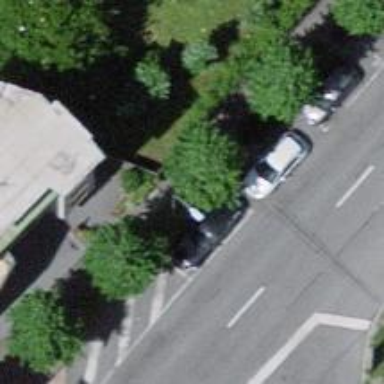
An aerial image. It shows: Charging station.